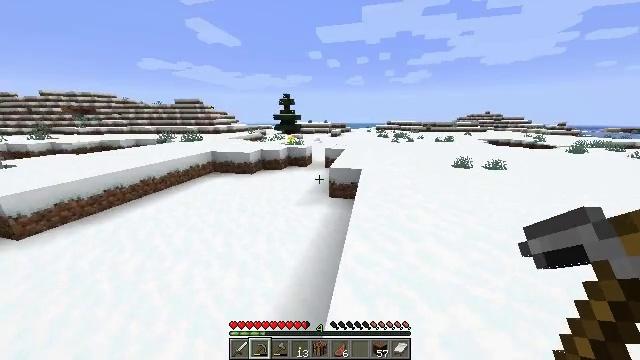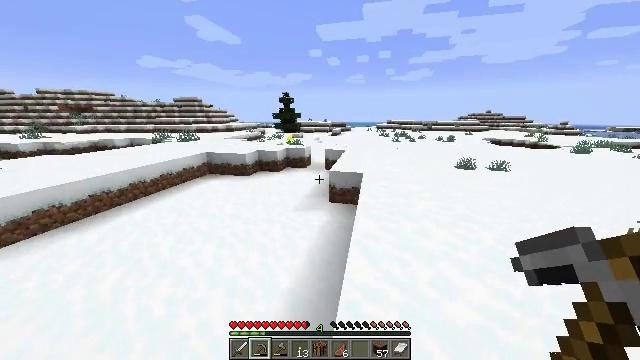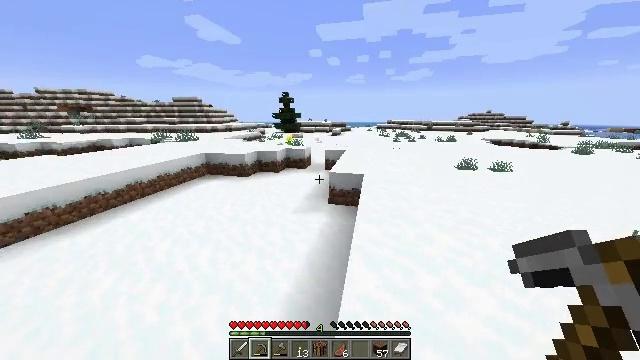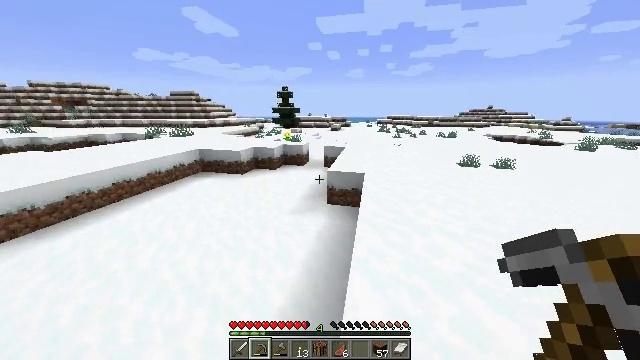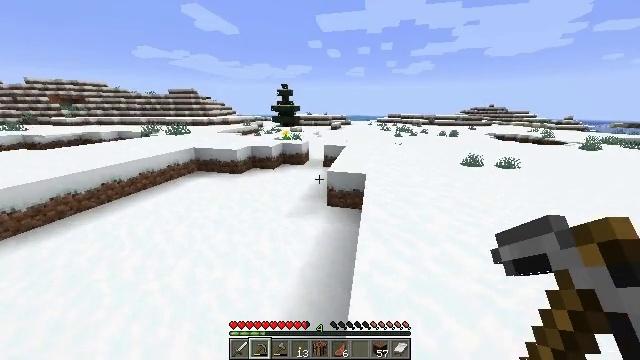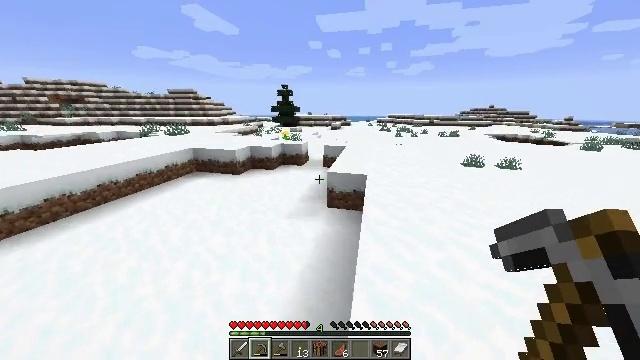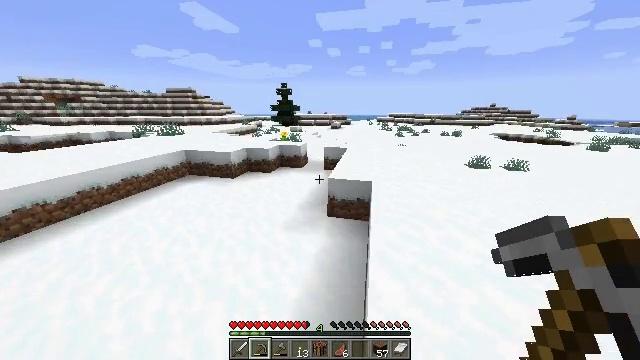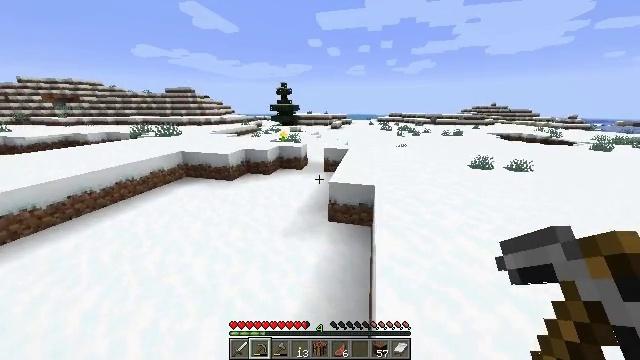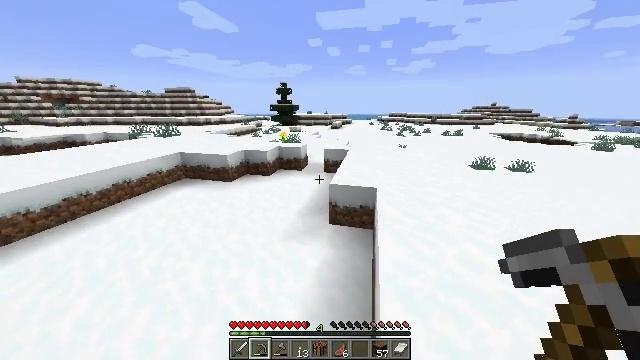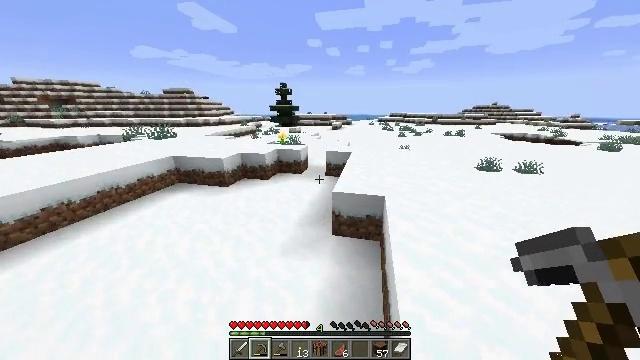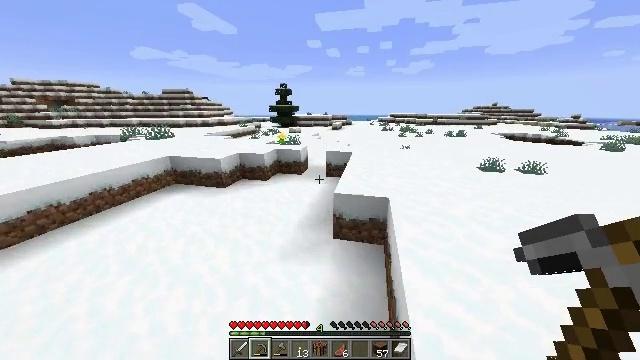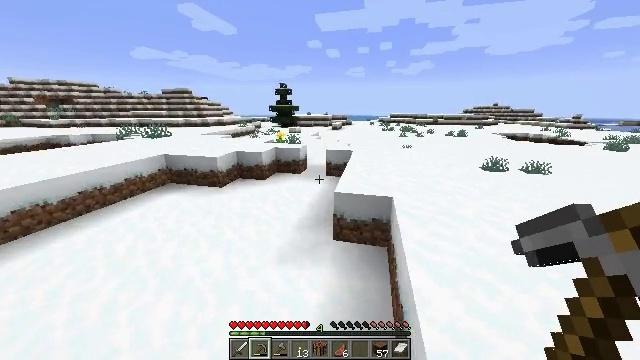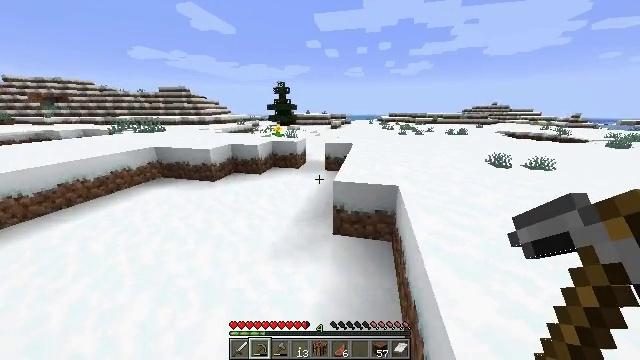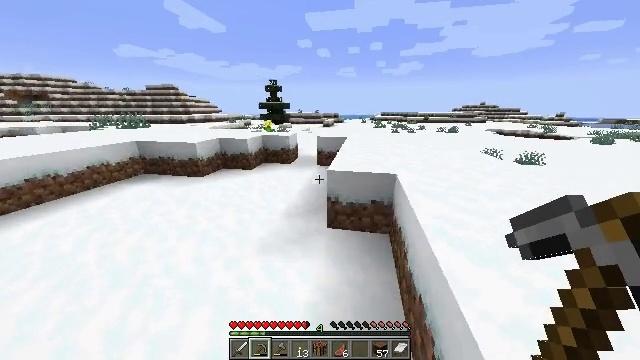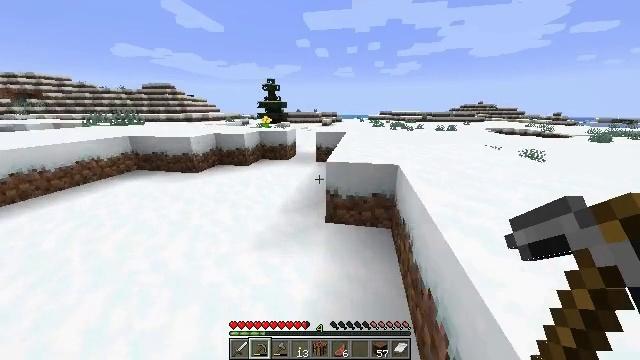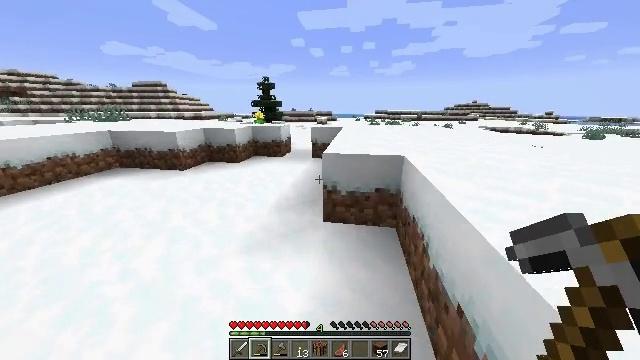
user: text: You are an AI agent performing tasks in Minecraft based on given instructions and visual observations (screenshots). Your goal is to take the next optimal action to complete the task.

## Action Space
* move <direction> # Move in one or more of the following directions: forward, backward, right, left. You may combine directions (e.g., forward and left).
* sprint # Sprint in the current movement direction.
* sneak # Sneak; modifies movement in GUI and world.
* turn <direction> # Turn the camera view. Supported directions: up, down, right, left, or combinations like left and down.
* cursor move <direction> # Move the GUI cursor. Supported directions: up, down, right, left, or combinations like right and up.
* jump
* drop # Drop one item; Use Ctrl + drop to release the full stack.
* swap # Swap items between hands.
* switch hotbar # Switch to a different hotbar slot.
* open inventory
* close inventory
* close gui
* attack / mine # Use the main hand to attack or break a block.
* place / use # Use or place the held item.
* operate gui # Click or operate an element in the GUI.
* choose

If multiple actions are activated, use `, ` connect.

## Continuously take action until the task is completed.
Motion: motion action
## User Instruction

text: Harvest the ice from frozen areas.
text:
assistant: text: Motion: move forward, sprint
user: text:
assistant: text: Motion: move forward, sprint
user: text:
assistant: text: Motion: move forward, sprint, turn down
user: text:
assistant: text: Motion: move forward, sprint
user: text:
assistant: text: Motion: move forward, sprint
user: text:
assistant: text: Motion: move forward, sprint
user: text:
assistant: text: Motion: move forward, sprint
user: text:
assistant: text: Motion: move forward, sprint
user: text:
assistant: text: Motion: move forward, sprint
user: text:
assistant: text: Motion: move forward, sprint
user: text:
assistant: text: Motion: move forward, sprint
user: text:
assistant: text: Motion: move forward, sprint
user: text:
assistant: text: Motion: move forward, sprint, turn right
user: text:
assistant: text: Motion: move forward, sprint
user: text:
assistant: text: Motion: move forward, turn right
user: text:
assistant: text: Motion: move forward
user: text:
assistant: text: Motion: move forward
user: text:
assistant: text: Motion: move forward
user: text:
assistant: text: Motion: move forward, turn right
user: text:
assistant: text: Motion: move forward, turn right
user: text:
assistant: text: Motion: move forward, turn right
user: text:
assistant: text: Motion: move forward, turn right
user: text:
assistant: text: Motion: move forward, turn right
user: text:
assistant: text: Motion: move forward
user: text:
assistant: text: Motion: move forward, jump
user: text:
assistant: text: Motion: move forward, jump
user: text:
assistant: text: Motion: move forward, jump
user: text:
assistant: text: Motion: move forward
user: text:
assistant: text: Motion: move forward
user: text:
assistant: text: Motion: move forward, turn right and down